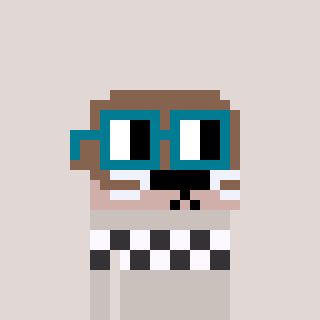
a pixel art character with square dark green glasses, a otter-shaped head and a foggrey-colored body on a warm background